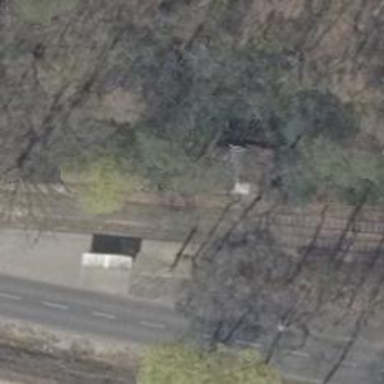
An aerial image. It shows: Tram railway siding with electrified contact line.